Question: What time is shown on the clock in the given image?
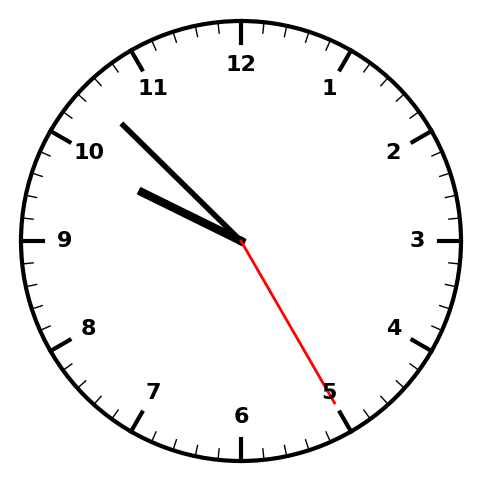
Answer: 09:52:25